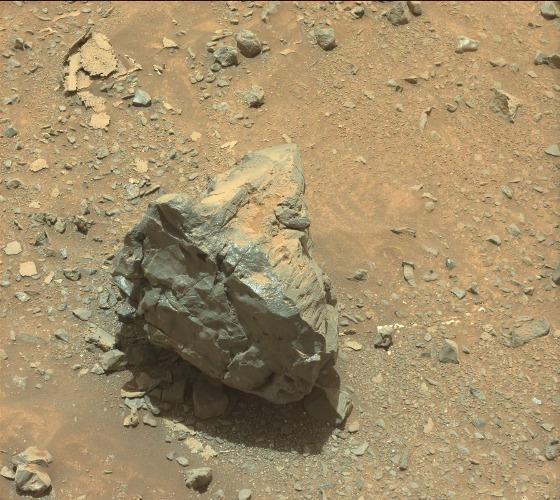
Terrain classes present: Bedrock, Gravel / Sand / Soil, Rock, Shadow